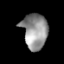
Tissue: lung
Cell type: T cells
Senescence score: 0.2357
Nuclear area (px): 872
Mean DAPI intensity: 146.03